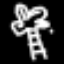
Label: palm tree